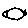
Label: fish